Interaction volume radius: 5 \u00c5
Interaction volume height: 10 \u00c5
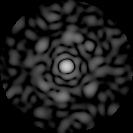
Disorder parameter: 0.7986